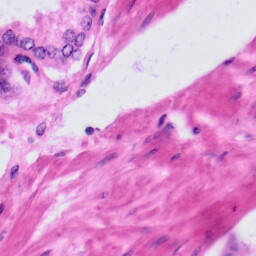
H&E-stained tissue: Prostate